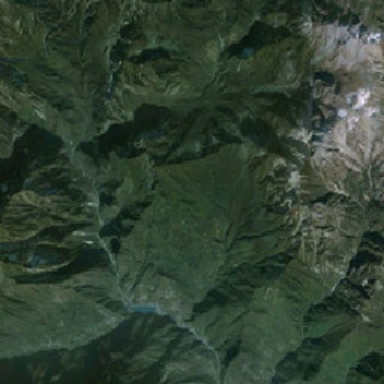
The top of the mountain is covered with snow .